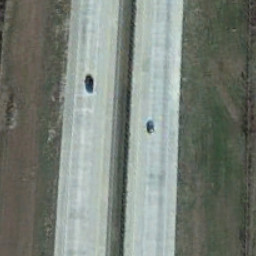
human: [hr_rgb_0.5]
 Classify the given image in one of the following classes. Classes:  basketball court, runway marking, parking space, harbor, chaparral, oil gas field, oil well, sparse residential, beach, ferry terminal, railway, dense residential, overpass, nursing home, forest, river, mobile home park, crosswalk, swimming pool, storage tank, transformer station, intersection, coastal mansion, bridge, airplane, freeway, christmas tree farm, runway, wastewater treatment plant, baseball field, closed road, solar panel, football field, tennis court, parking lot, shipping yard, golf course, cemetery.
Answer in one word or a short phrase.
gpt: freeway